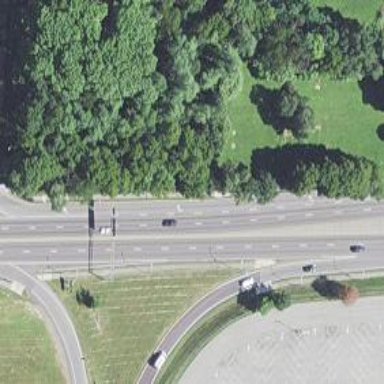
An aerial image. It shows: Asphalt road classified as trunk highway.